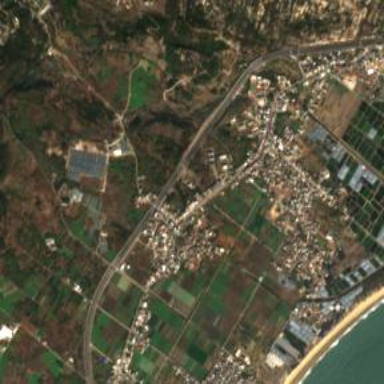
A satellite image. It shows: Ethnic township within town.